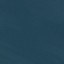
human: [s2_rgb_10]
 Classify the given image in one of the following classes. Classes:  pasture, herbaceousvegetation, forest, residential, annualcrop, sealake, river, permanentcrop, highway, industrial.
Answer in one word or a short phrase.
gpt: SeaLake